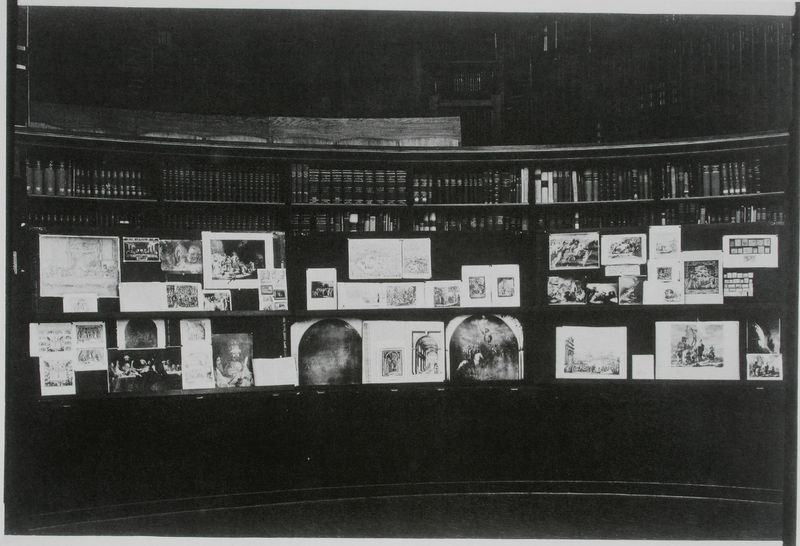
Titel: Der Bilderatlas Mnemosyne - Blick in den Lesesaal des Warburg Instituts mit Tafeln der Rembrandt-Ausstellung ("Claudius Civilis")
Künstler: Aby Warburg
Standort: London
Institution: Warburg Institute ©
Schlagwörter: blätter, dunkel, gemälde, schatten, weiß, hell, holz, licht, raum, schwarz, tisch, malerei, regal, rahmen, innenraum, dunkelheit, kreis, oval, rund, bilder, bücher, fotos, papier, bogen, grafik, saal, tafel, geländer, galerie, foto, fotografie, bögen, buch, balustrade, druck, schwarz-weiß, gebogen, kunst, vitrine, photo, ausstellung, halbrund, bücherregal, buchrücken, schatte, bibliothek, bücherei, regale, sammlung, museum, stiche, format, fotof, abbildungen, drucke, zeichnungen, schwrzweiss, universität, institut, tafeln, gemäde, bände, atlas, buchhandlung, fotografien, photos, bilderwand, werke, stecknadeln, warburg, aby warburg, aby, kunstgeschichte, bilderatlas, mnemosyne, der bilderatlas mnemosyne, schwarzweß, dnkel, recherche, privatsammlung, kunstbuch, nachschlagewerke